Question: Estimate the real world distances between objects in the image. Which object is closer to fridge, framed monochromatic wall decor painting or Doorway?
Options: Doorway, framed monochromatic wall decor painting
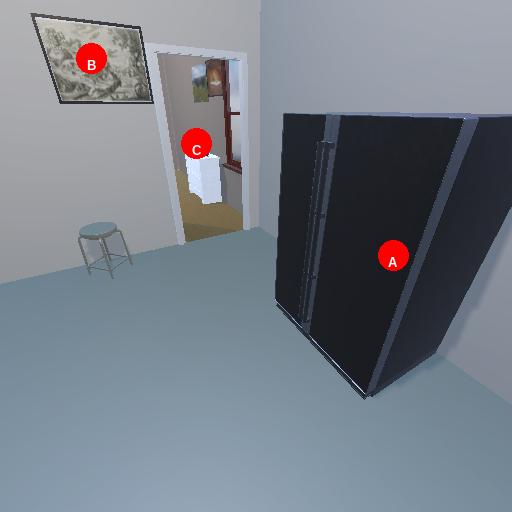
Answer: Doorway